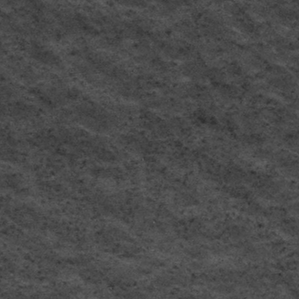
Label: frost